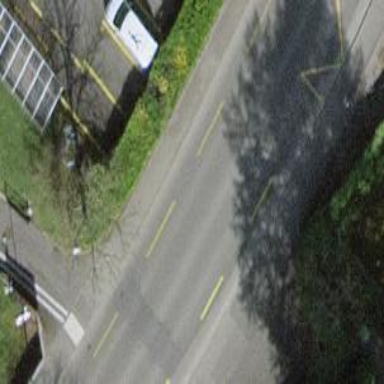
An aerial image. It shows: Secondary road with designated cycle lane.